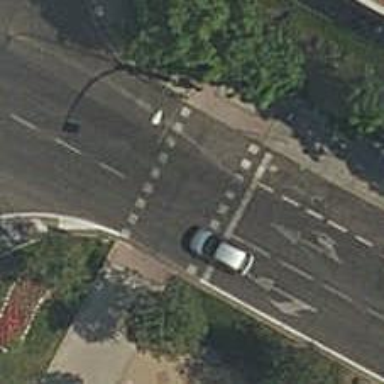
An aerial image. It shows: Crossing with zebra markings controlled by traffic signals.